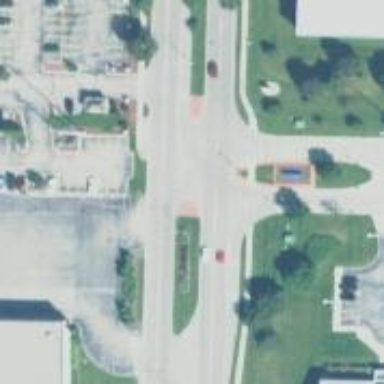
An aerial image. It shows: Secondary road with separate sidewalk.